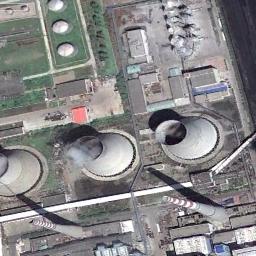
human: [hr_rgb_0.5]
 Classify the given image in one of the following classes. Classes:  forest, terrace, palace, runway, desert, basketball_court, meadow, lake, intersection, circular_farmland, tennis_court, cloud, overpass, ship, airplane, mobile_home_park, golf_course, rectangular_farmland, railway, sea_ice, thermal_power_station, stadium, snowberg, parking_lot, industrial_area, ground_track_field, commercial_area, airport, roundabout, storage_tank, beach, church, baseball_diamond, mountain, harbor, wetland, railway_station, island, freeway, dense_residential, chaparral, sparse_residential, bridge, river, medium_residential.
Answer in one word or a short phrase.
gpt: thermal_power_station